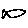
Label: fish